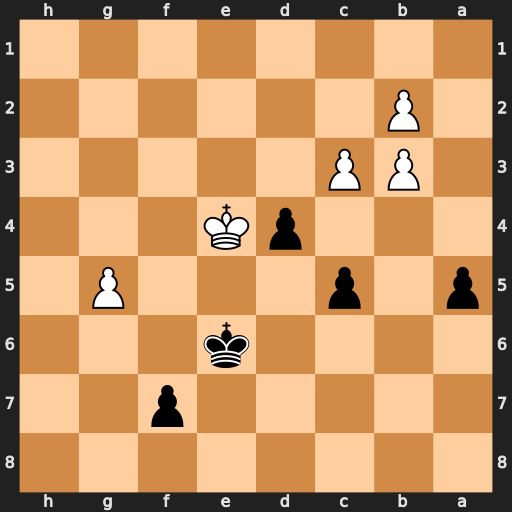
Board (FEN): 8/5p2/4k3/p1p3P1/3pK3/1PP5/1P6/8
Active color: b
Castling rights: -
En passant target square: -
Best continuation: dxc3 bxc3 c4 bxc4 a4 Kd3 Kd6 c5+ Kxc5